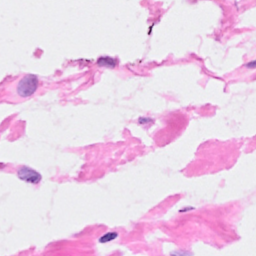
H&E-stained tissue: Breast